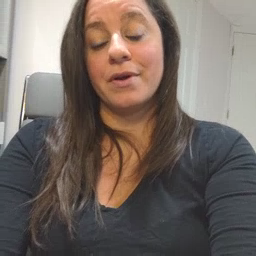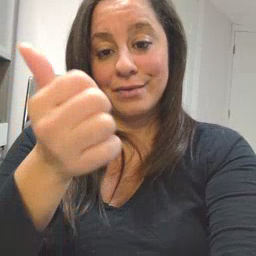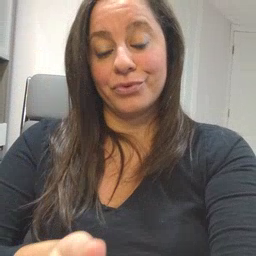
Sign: every